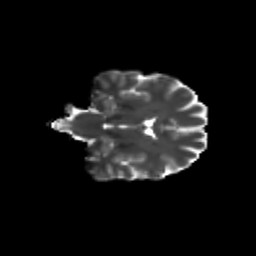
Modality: T2w
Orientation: coronal
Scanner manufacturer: siemens
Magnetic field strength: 3 T
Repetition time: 9.2 s
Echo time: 0.084 s